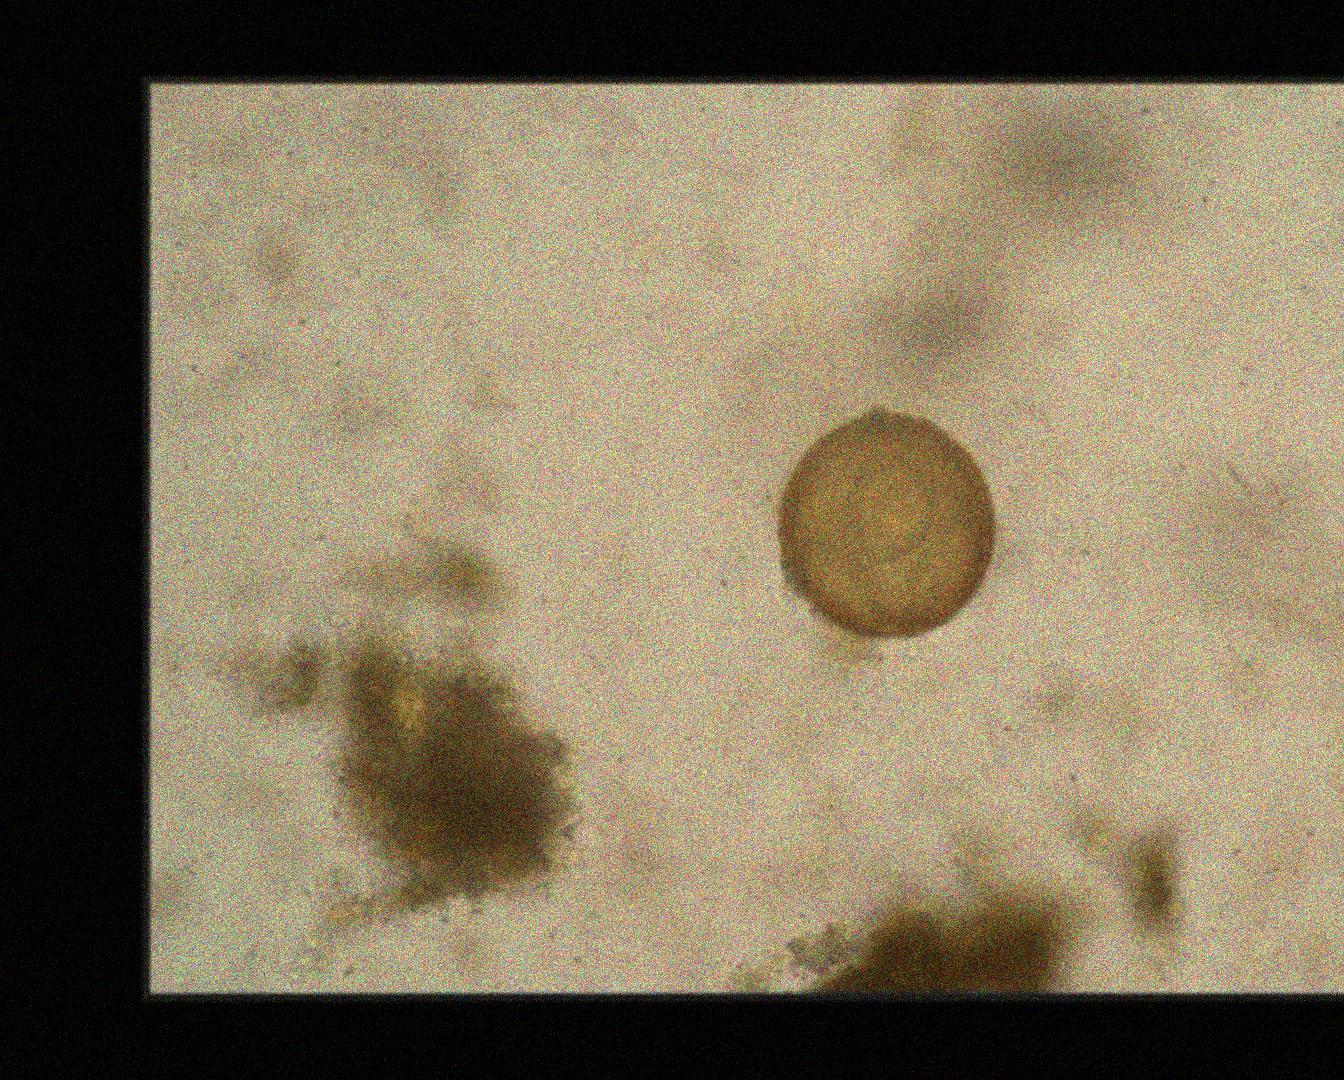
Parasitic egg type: Hymenolepis diminuta